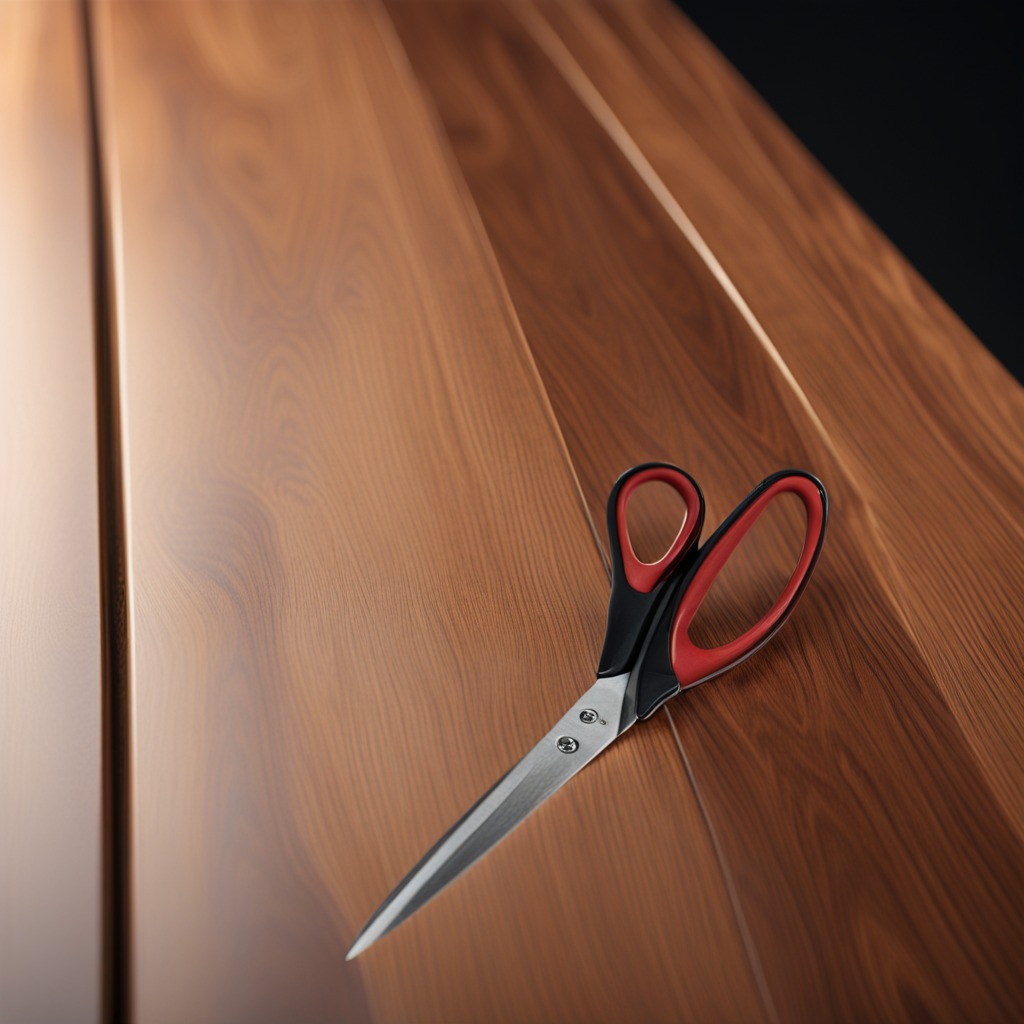
A scissor lies on the wooden table.